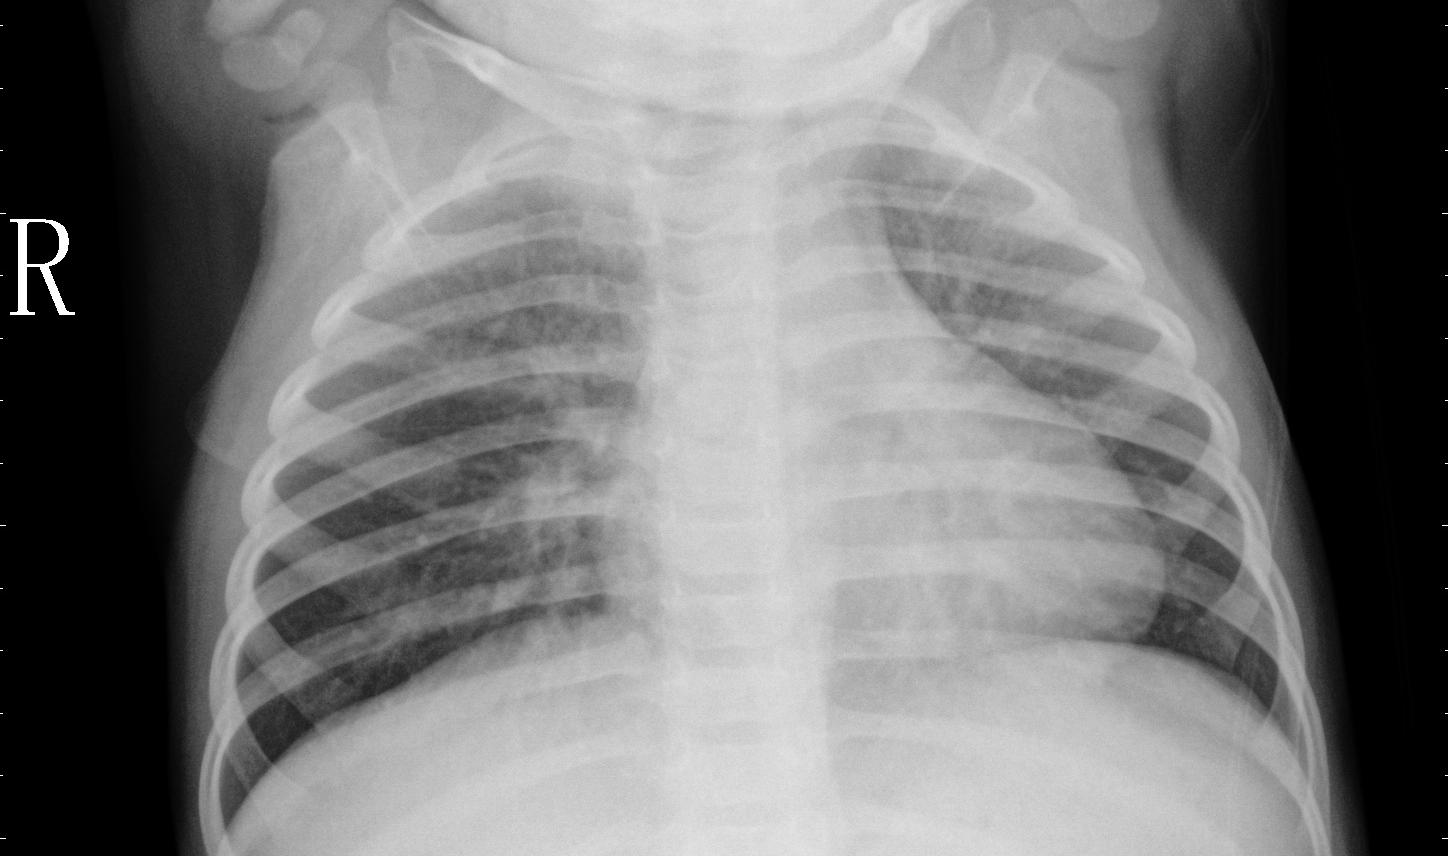
Diagnosis: PNEUMONIA